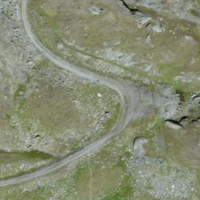
EUNIS habitat code: 26
Species observed at this site:
Pyrrhocorax pyrrhocorax